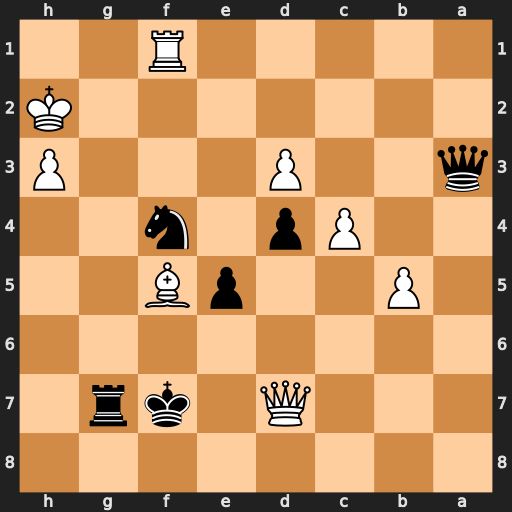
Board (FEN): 8/3Q1kr1/8/1P2pB2/2Pp1n2/q2P3P/7K/5R2
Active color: b
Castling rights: -
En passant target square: -
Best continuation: Kf6 Qd8+ Kxf5